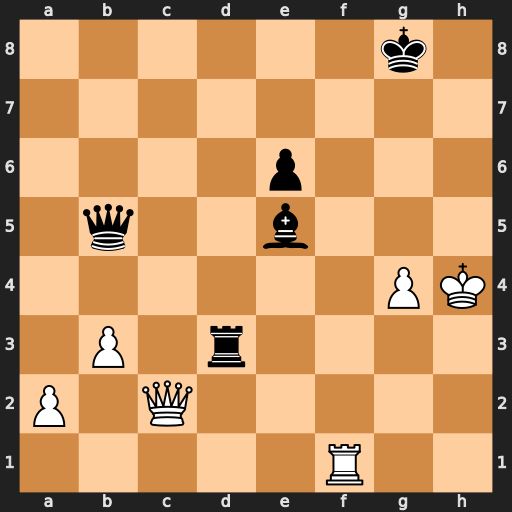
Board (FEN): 6k1/8/4p3/1q2b3/6PK/1P1r4/P1Q5/5R2
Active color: w
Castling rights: -
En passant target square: -
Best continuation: Qc8+ Kh7 Rf7+ Bg7 Qc7